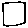
Label: square